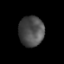
Tissue: lung
Cell type: T cells
Senescence score: 0.2243
Nuclear area (px): 742
Mean DAPI intensity: 75.992